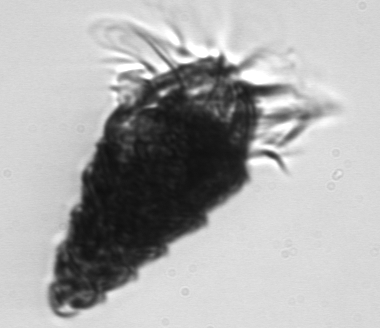
Label: Laboea_strobila